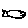
Label: fish